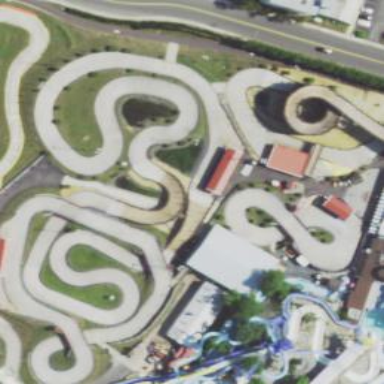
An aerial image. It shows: Karting raceway bridge.